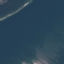
Label: SeaLake